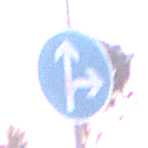
Verkehrszeichen: VorgeschriebeneFahrtrichtungGeradeausOderRechts
Umgebung: Outdoor, Nature
Tageszeit: SunriseSunset
Wetter: Clear
Licht: Natural
Jahreszeit: NotSpecified
Kontrast: LowContrast